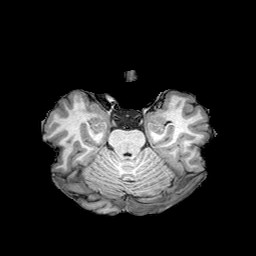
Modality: T1w
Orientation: coronal
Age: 33
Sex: male
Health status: healthy